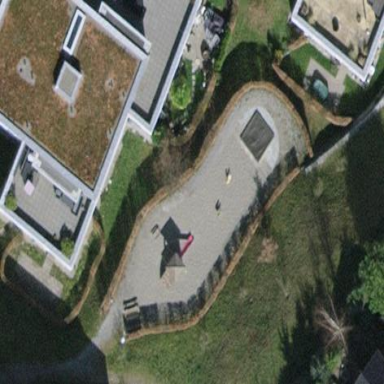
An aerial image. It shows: Playground area for leisure land.